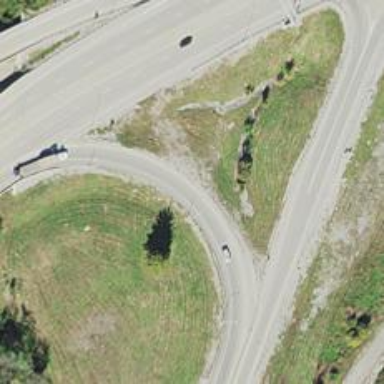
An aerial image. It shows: Trunk link highway.